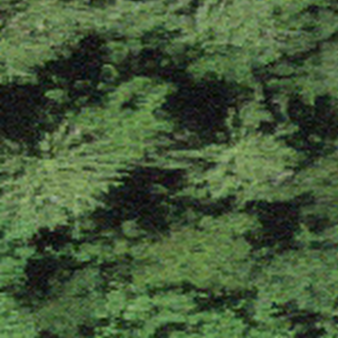
Label: other